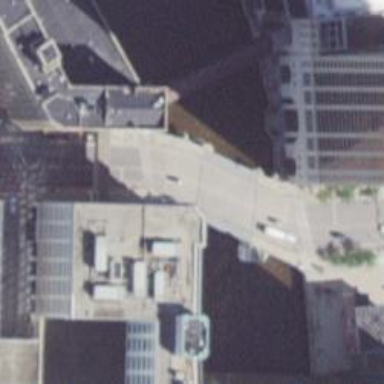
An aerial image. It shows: Movable lift bridge on footway.